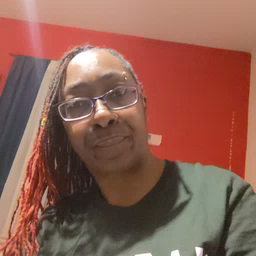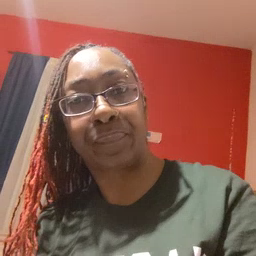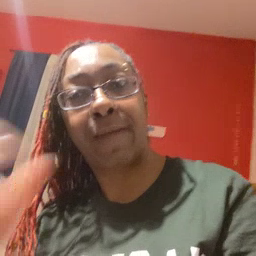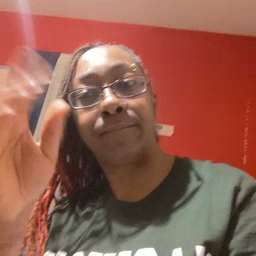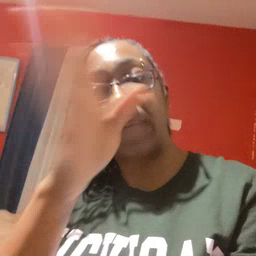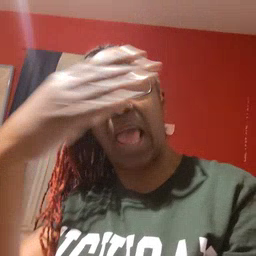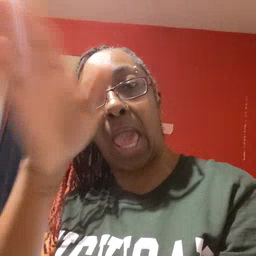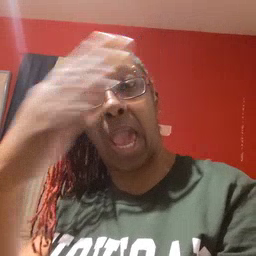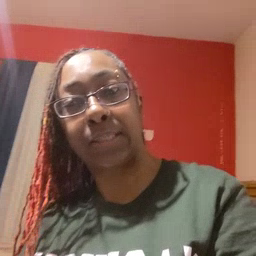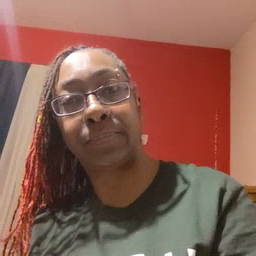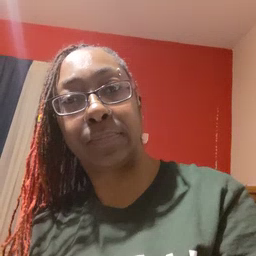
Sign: flag